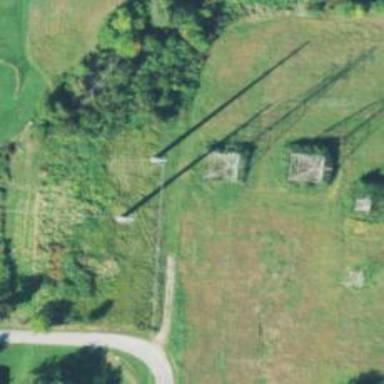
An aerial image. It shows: Power tower.